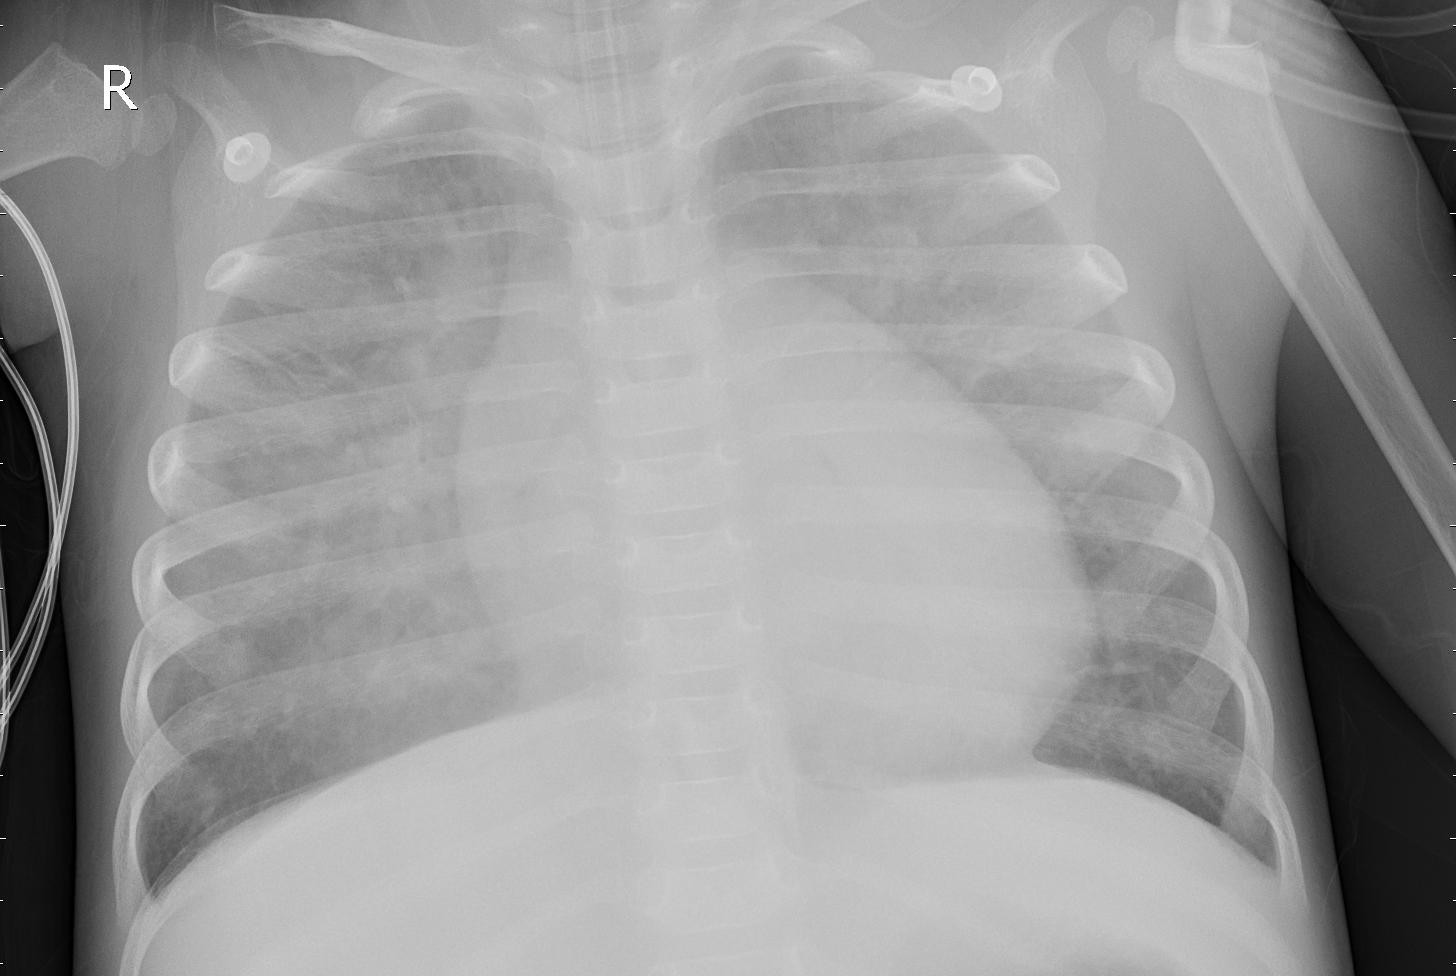
Diagnosis: PNEUMONIA